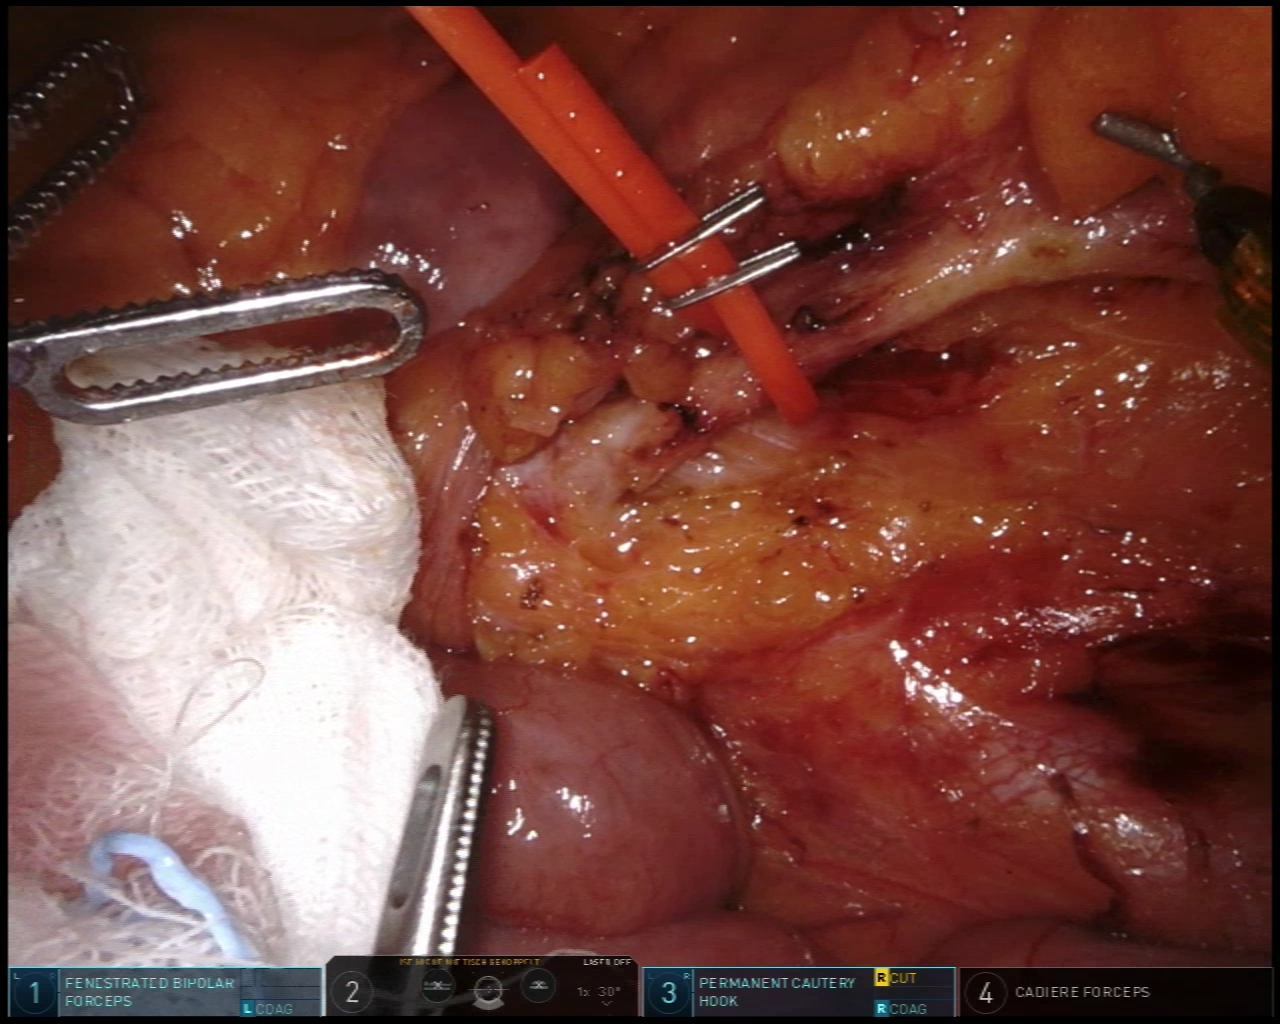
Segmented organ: inferior_mesenteric_artery
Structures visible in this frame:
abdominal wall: no
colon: no
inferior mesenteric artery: yes
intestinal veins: no
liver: no
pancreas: no
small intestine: yes
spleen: no
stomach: no
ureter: no
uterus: no
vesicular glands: no